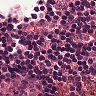
Metastatic tissue present: no